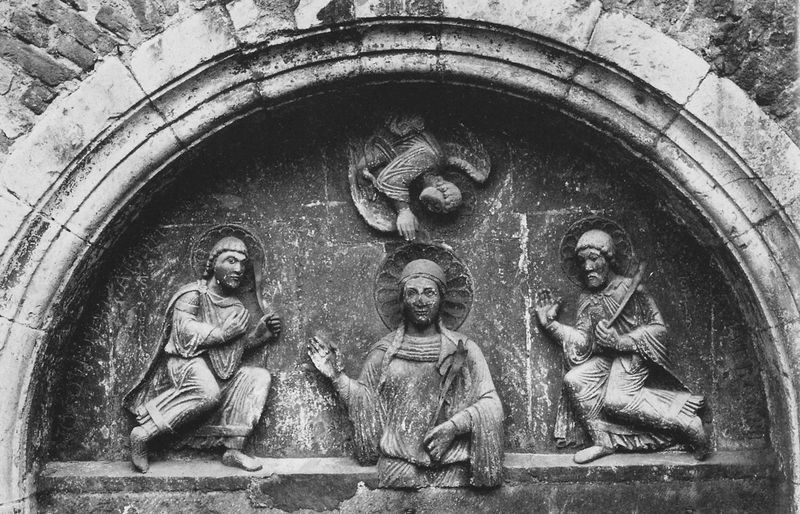
Titel: Romanisches Tympanon von St. Cäcilien in Köln
Standort: Köln, St. Cäcilien (EU - D - NRW)
Schlagwörter: flügel, hand, mann, finger, frau, marmor, männer, falten, stein, kirche, gotik, rund, engel, relief, bogen, fassade, mauer, figuren, zopf, faltenwurf, plastik, knie, halbrund, portal, heiligenschein, christus, jesus, knieend, kniend, segen, heilige, begrüßung, jünger, taufe, maria, petrus, christentum, tympanon, strahlenkranz